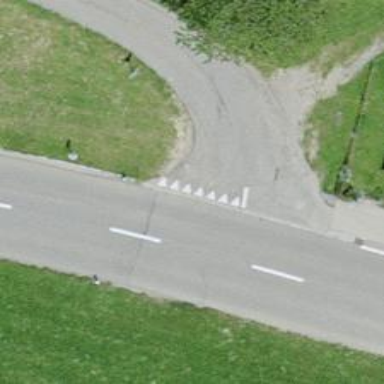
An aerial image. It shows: Road with "give way" sign.